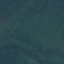
Land use / land cover class: Forest